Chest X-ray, PA view. Patient: 61 years old, sex F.
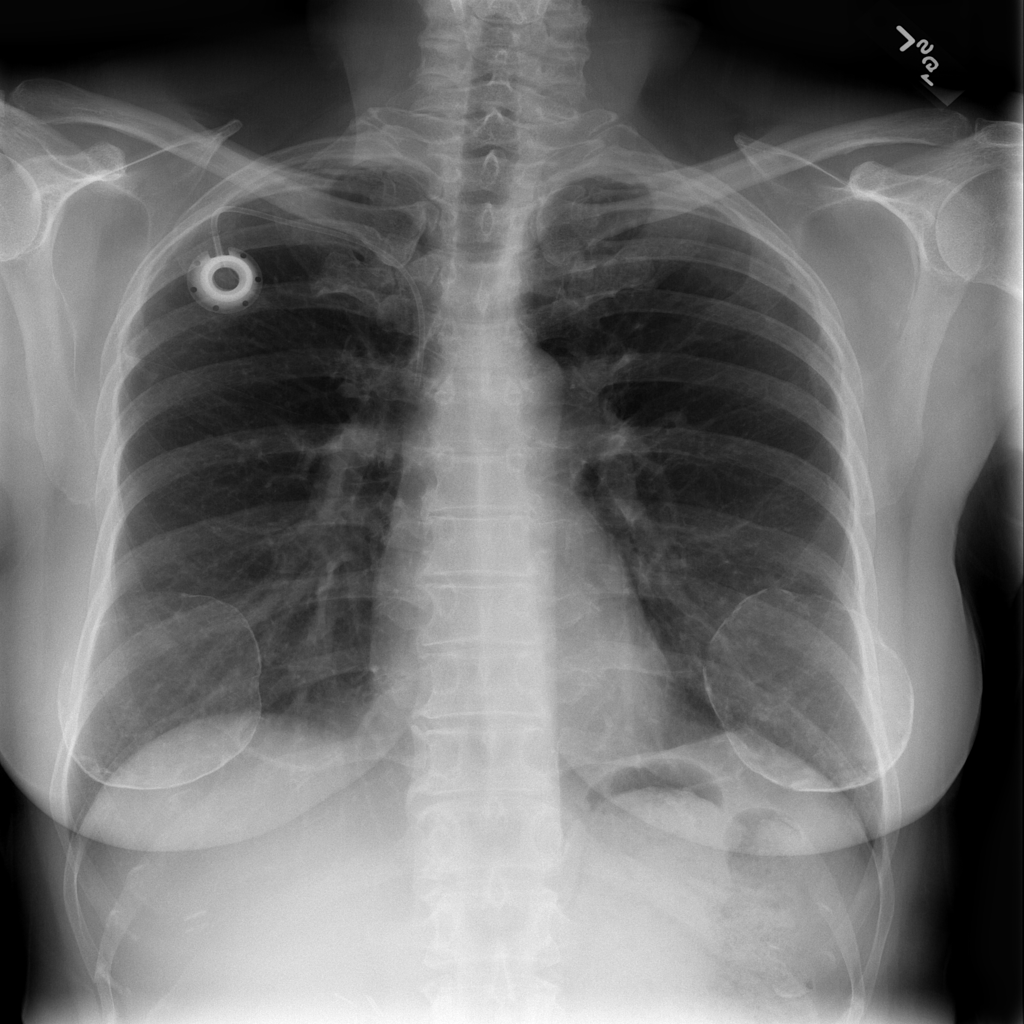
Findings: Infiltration